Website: walmart
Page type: address-validator
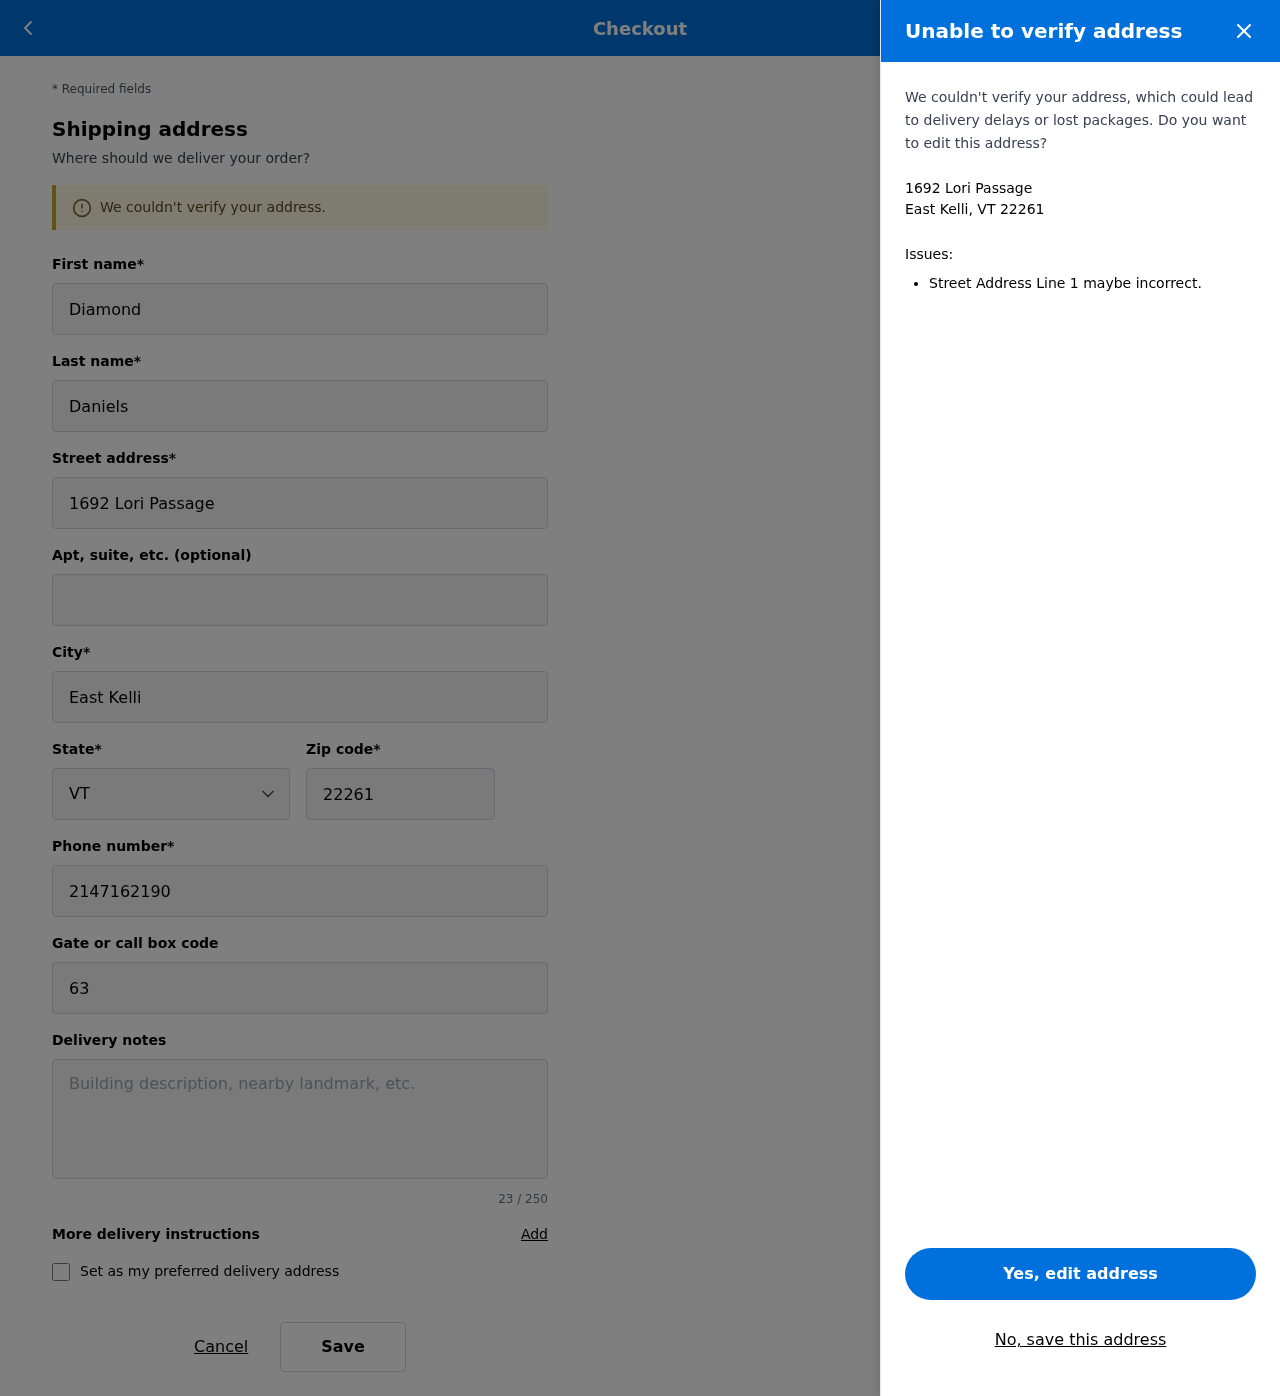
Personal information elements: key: PII_CITY_STATE_ZIP
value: East Kelli, VT 22261
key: PII_DELIVERY_INSTRUCTIONS
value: Place in package locker
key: PII_STATE_ABBR
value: VT
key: PII_STREET
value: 1692 Lori Passage
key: PII_FIRSTNAME
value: Diamond
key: PII_LASTNAME
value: Daniels
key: PII_CITY
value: East Kelli
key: PII_POSTCODE
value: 22261
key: PII_PHONE
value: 2147162190
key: PII_SECURITY_CODE
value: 63UA